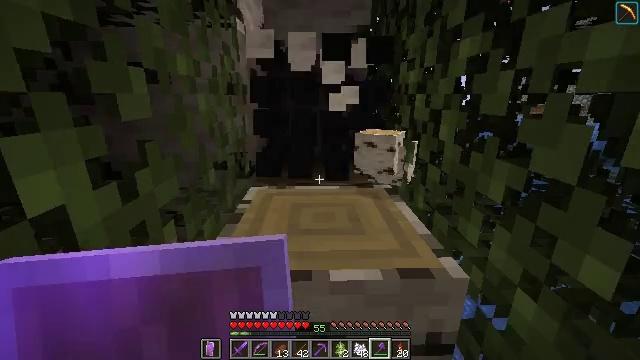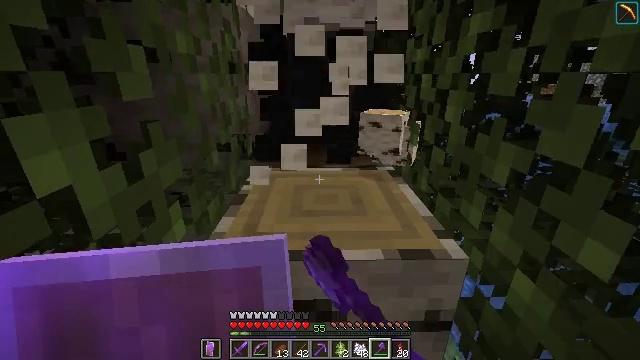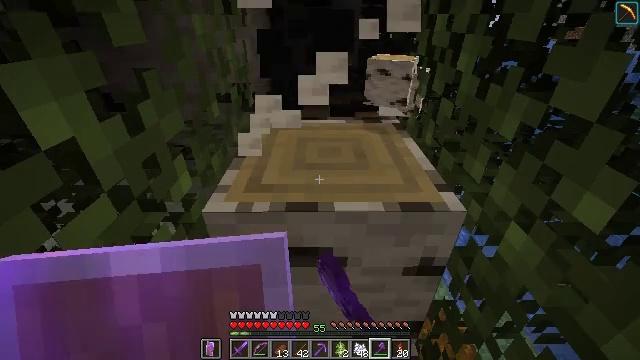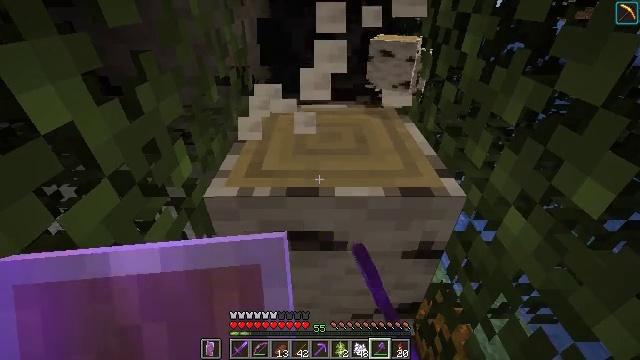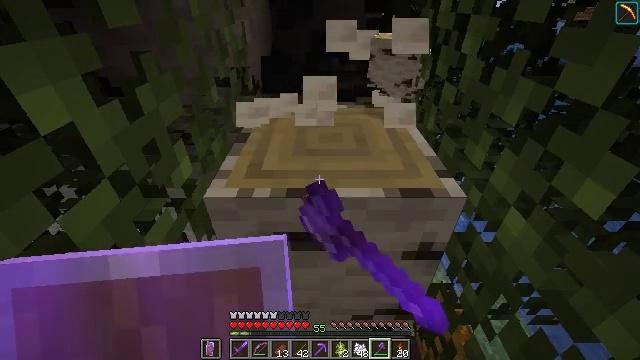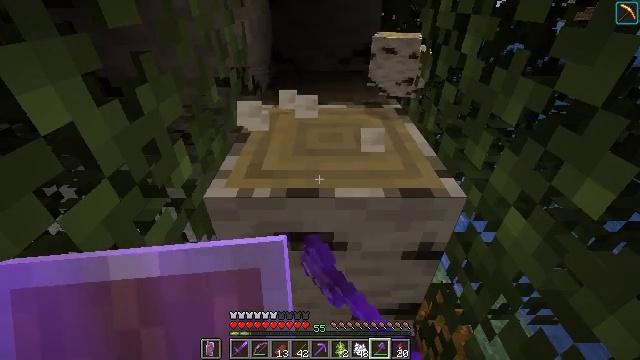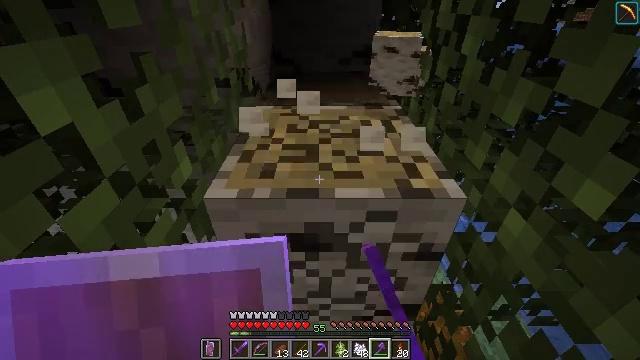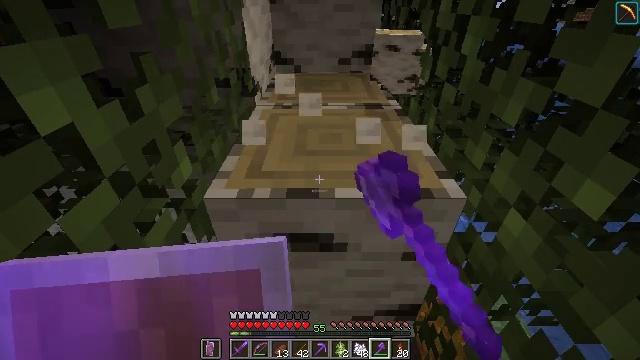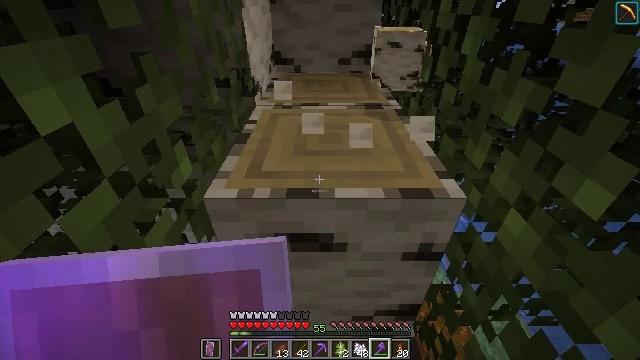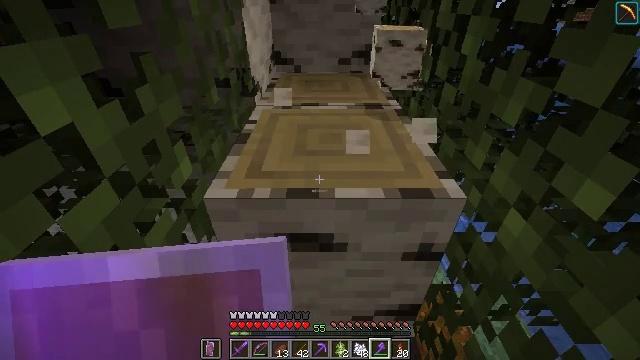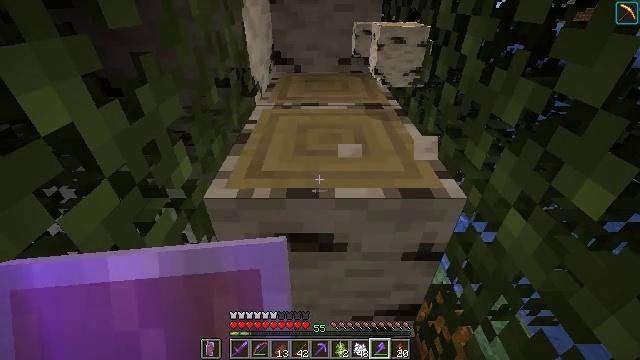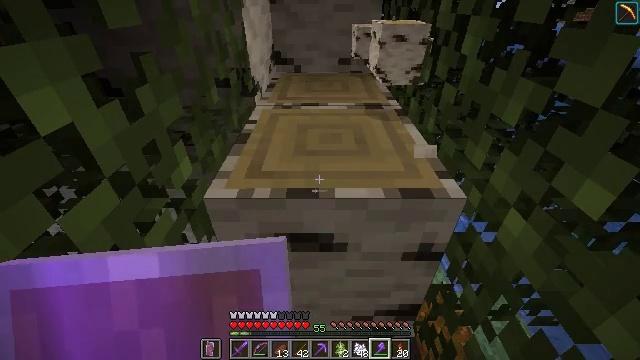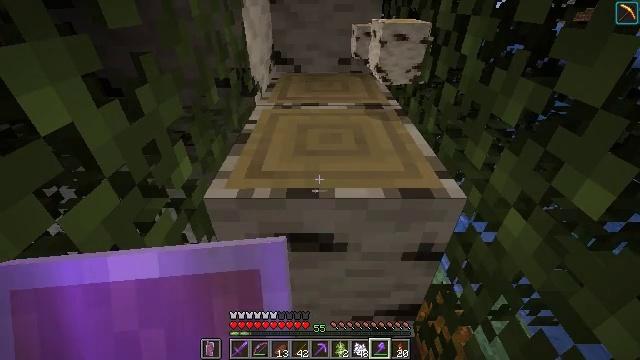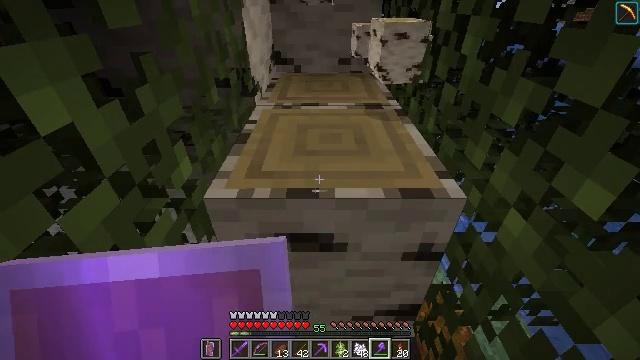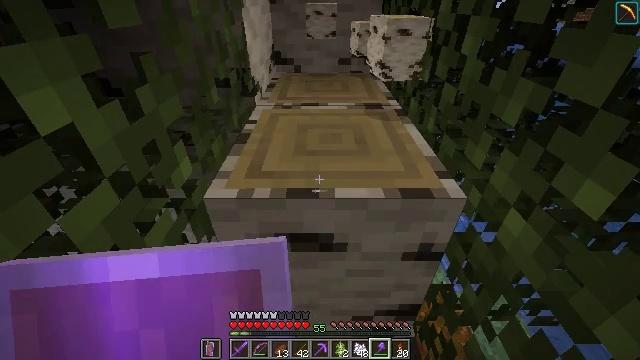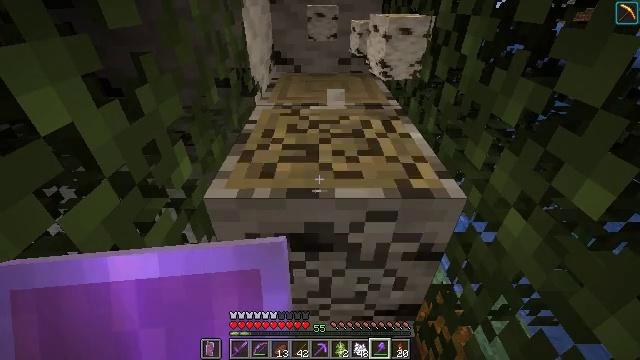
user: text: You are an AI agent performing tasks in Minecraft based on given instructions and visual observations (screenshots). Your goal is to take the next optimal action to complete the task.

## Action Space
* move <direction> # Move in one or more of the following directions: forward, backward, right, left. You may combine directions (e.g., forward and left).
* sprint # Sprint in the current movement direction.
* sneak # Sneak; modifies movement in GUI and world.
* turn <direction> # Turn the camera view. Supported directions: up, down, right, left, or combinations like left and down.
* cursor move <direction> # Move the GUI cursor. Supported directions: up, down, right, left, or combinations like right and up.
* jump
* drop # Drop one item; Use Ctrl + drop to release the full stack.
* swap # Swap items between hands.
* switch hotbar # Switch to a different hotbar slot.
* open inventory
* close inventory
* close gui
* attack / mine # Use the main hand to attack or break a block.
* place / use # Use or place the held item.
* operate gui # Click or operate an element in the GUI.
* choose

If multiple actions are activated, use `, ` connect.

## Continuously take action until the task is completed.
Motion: motion action
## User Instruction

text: Gather birch log for crafting.
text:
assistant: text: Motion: turn down, attack / mine
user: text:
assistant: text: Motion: turn down, attack / mine
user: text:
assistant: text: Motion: turn down, attack / mine
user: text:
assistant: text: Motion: attack / mine
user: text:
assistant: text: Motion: attack / mine
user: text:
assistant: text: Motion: attack / mine
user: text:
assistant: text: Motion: no_op
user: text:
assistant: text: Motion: no_op
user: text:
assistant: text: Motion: no_op
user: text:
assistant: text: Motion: no_op
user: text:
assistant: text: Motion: no_op
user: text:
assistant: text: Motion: no_op
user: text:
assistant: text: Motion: no_op
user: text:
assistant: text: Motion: no_op
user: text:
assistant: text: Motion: attack / mine
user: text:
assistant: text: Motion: attack / mine
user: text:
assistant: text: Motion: attack / mine
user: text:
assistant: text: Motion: turn up, attack / mine
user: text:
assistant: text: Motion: turn up, attack / mine
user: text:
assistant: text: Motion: attack / mine
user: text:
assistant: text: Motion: attack / mine
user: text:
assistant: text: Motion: attack / mine
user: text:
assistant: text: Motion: attack / mine
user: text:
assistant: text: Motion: attack / mine
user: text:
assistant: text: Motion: attack / mine
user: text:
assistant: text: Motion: no_op
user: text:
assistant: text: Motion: no_op
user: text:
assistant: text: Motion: move forward
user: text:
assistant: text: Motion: move forward
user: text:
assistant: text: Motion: move forward